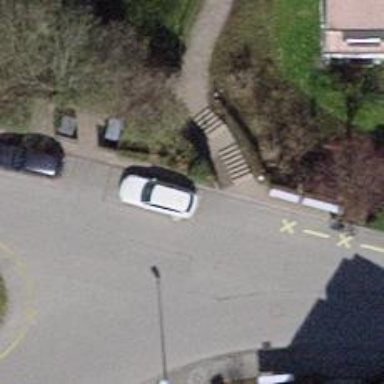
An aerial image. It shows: Set of steps on the road.